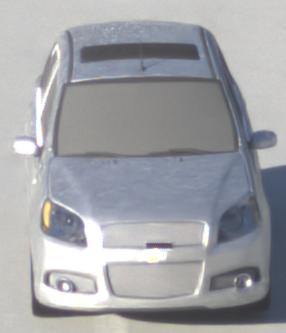
Make: Chevrolet
Model: Aveo 1.2
Detailed model: Aveo
Model produced from: 2008/06
Model produced until: 2011/01
Doors: 3
Color: white
Road condition: dry road
Daytime: sunrise or sunset
Contrast: medium contrast